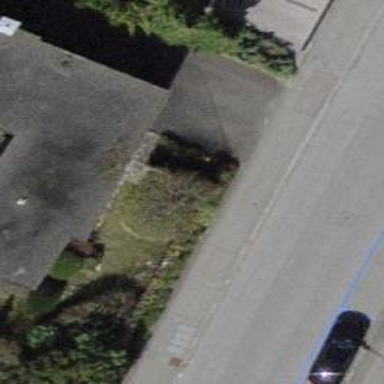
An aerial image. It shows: Hedge fence.